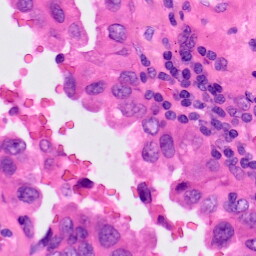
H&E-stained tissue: Lung